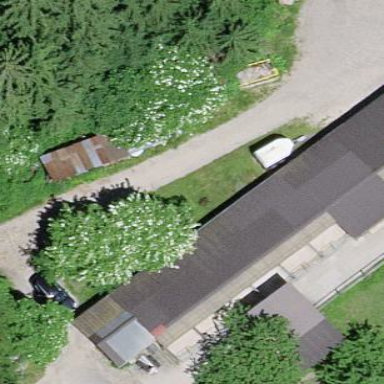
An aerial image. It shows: Farm auxiliary building.